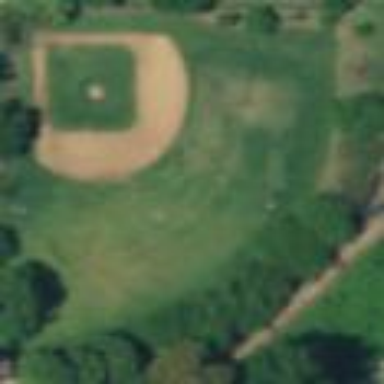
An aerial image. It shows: Baseball pitch for leisure land activities.